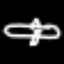
Label: airplane